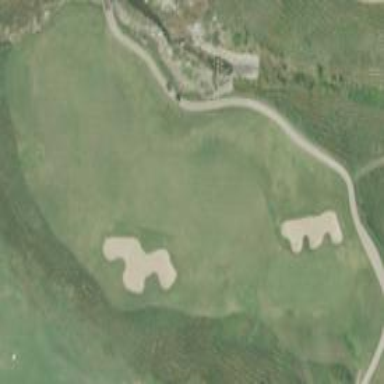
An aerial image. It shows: Rough area in golf course.